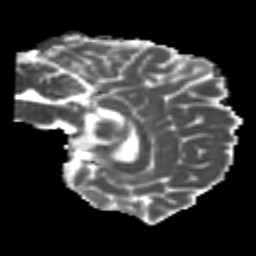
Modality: MD
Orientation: sagittal
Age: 24
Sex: male
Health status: healthy
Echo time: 0.074 s